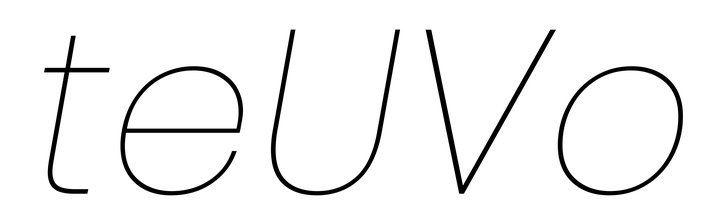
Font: Poppins-ThinItalic